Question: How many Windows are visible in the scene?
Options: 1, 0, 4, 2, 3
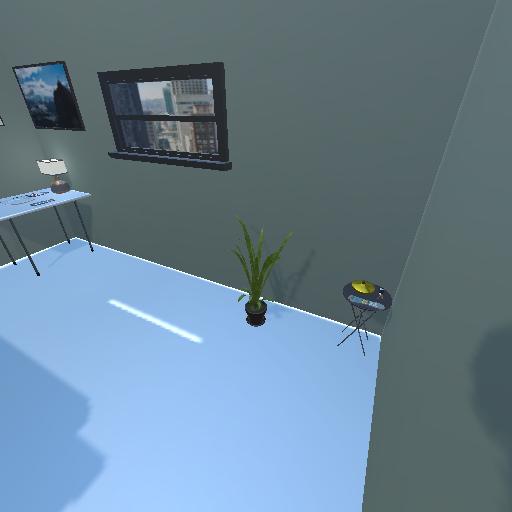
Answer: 1